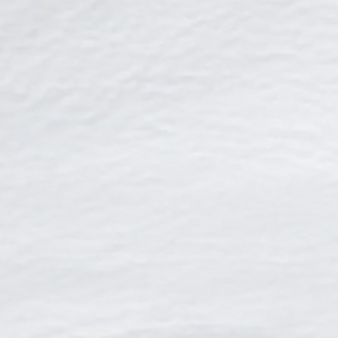
Label: other